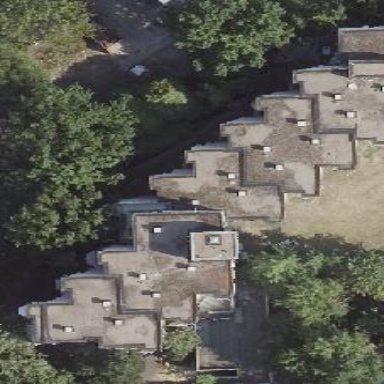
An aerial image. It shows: Building with apartments and flat roof.